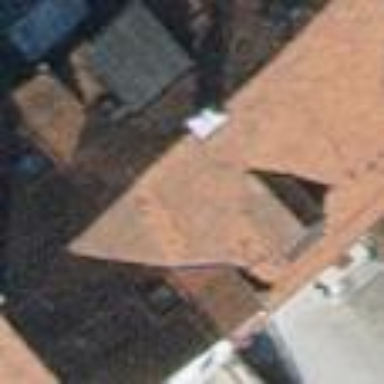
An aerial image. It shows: Building with tiled roof.